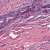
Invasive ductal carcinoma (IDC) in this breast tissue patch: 1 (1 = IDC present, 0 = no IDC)